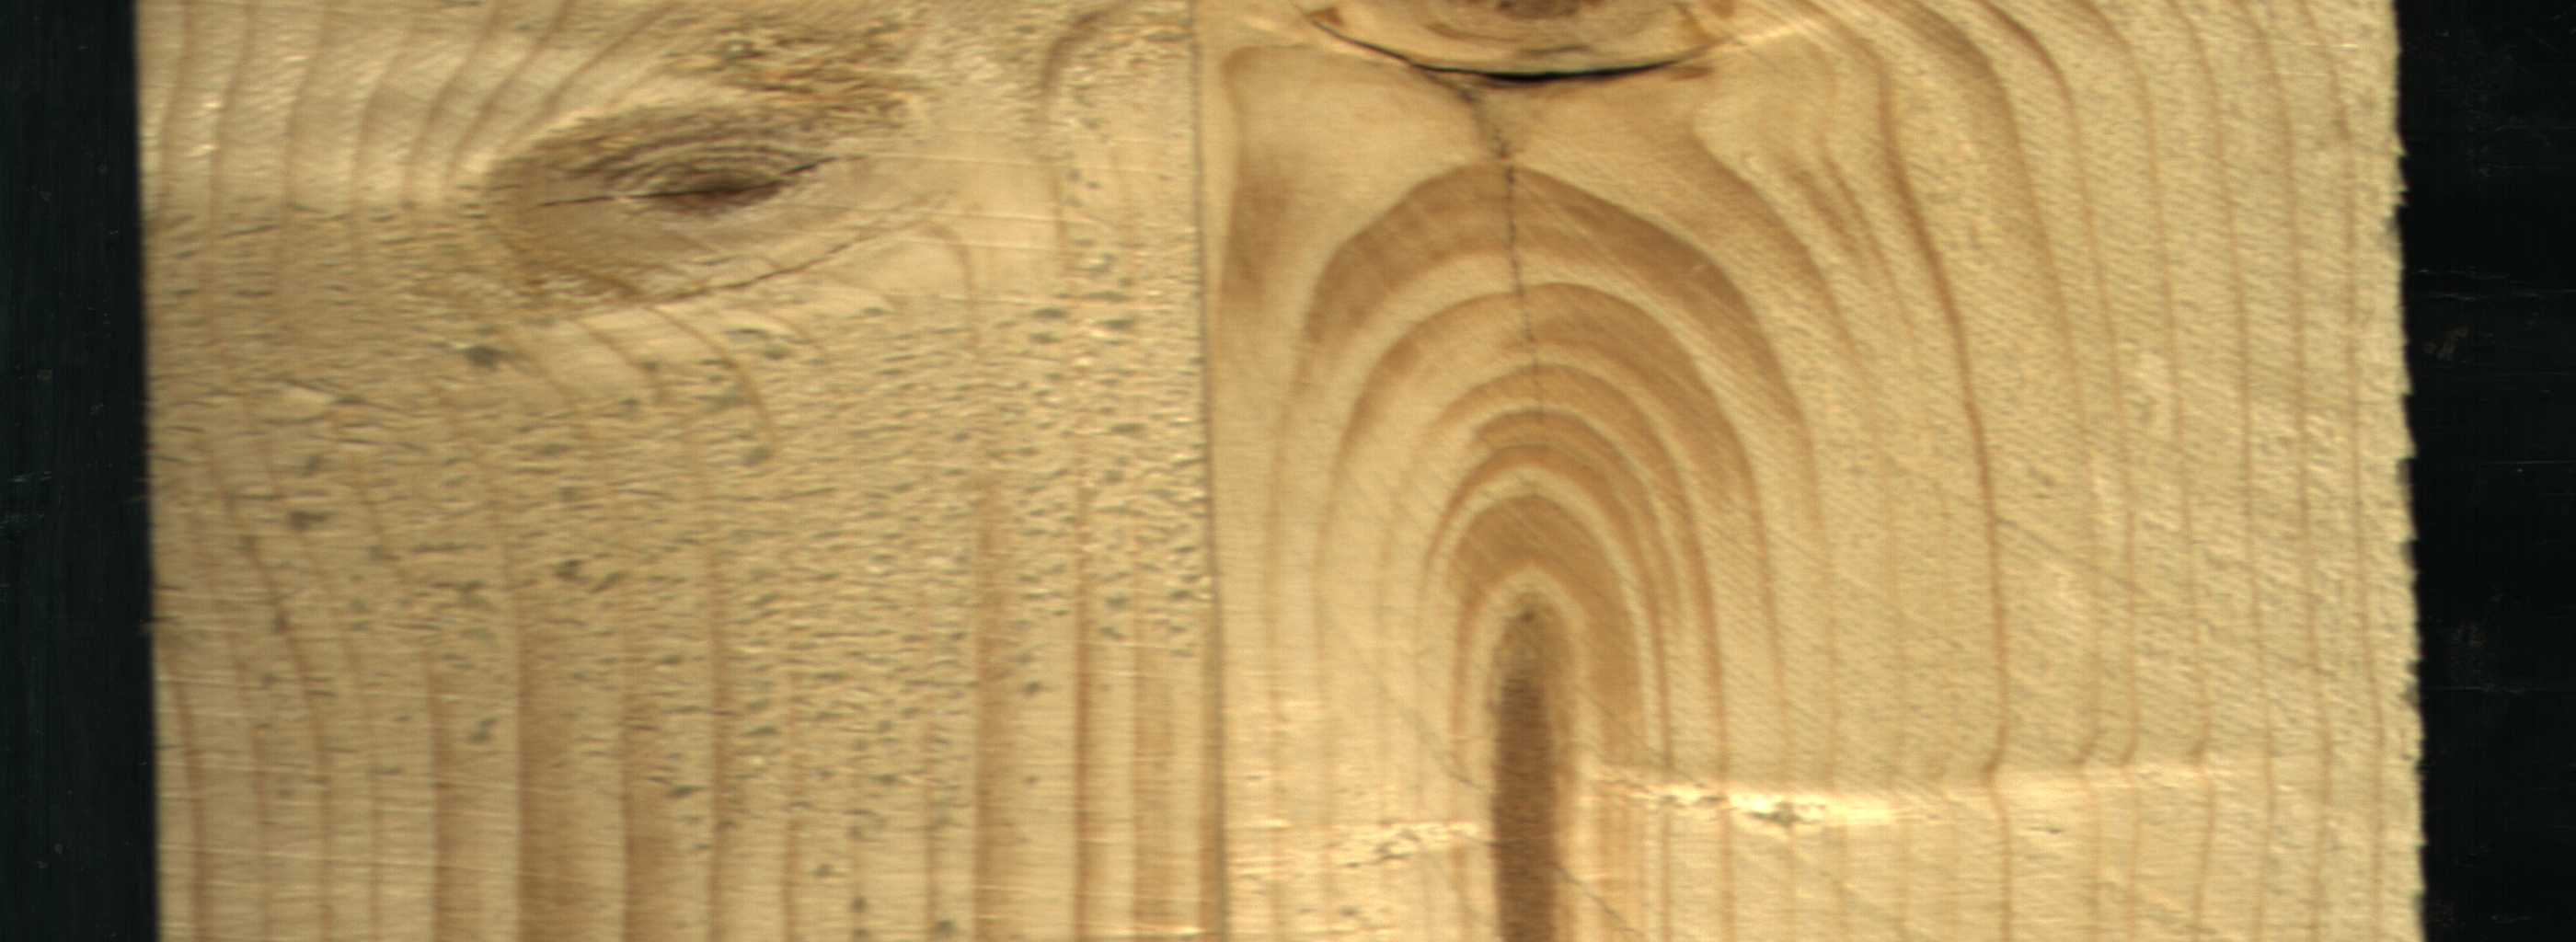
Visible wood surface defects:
Marrow
Crack
knot_with_crack
Live_Knot